Brain MRI, t2w sequence, axial 2D slice.
Patient: age 35, sex F, weight 95 kg, height 1.95 m
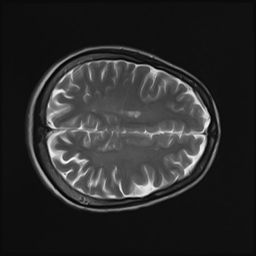